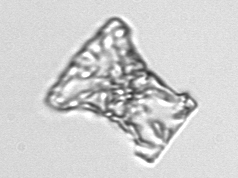
Label: Eucampia